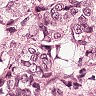
Metastatic tissue present: yes